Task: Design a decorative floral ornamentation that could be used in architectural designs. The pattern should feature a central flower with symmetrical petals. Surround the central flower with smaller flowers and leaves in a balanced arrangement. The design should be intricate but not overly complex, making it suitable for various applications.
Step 948:
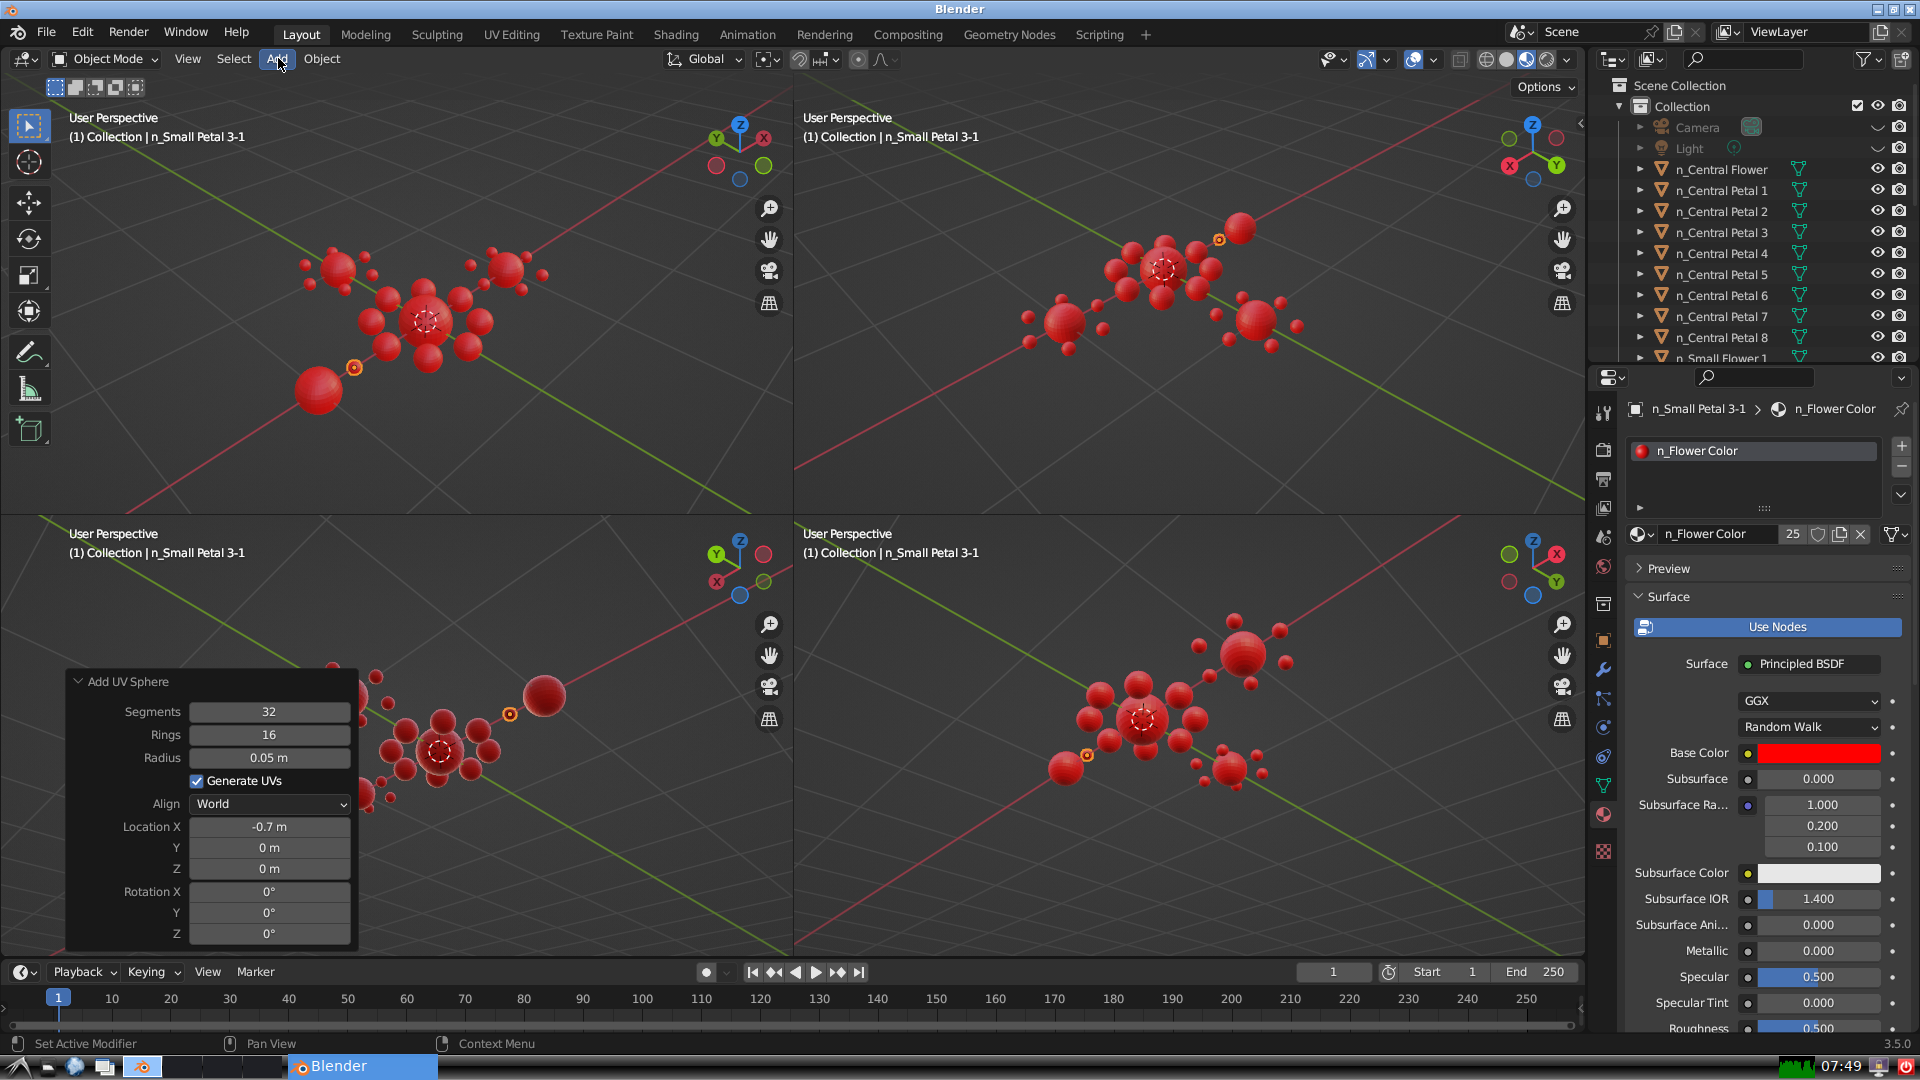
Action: click: no